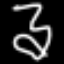
Label: squiggle